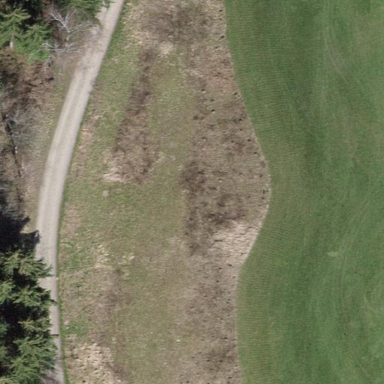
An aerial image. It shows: Rough grassy area used for golf.